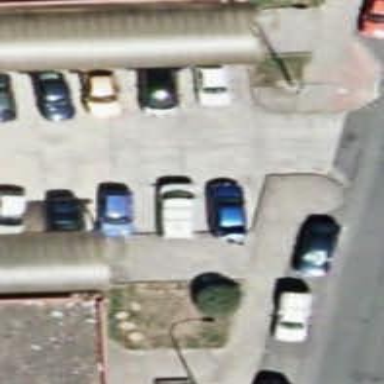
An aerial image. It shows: Parking area with asphalt surface.